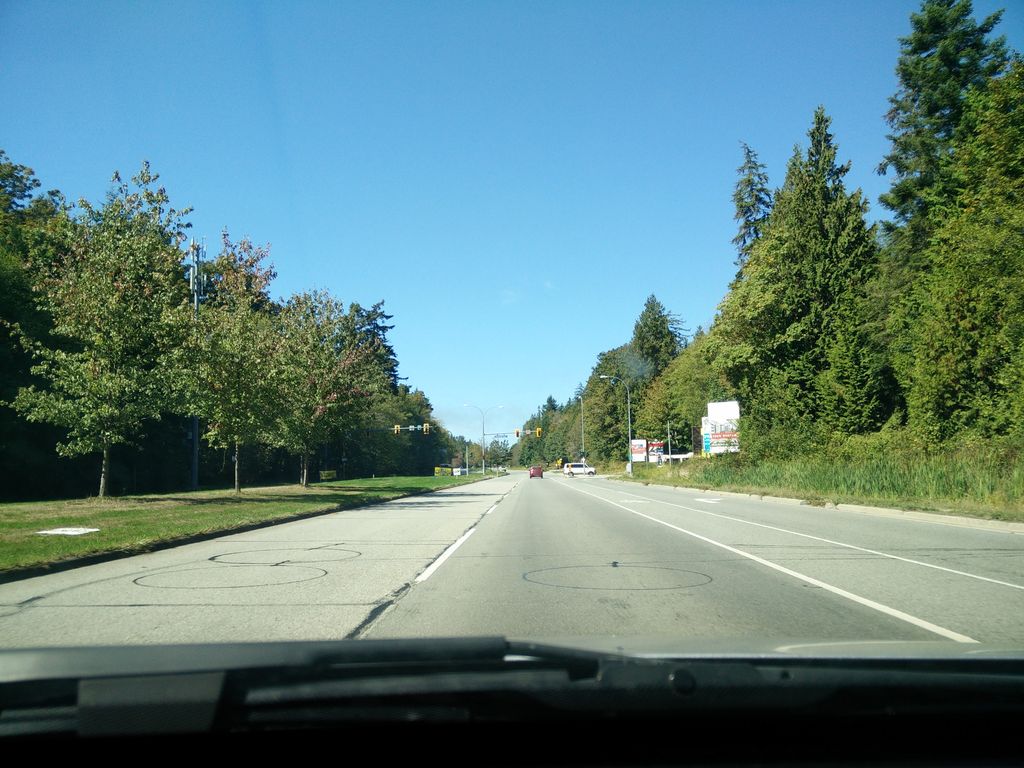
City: vancouver